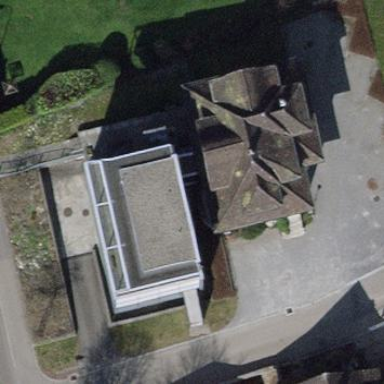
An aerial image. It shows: Flat-roofed building with grey roof.